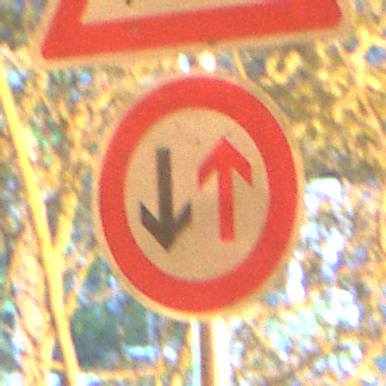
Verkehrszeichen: VorrangDesGegenverkehrs
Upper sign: Arbeitsstelle
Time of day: Night
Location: Outdoor (Urban)
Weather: PartlyCloudy
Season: NotSpecified
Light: Artificial